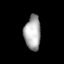
Tissue: lung
Cell type: Epithelial cells
Senescence score: 0.2435
Nuclear area (px): 544
Mean DAPI intensity: 171.643